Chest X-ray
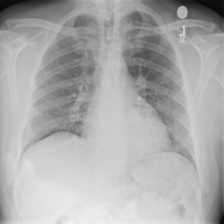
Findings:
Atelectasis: negative
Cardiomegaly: negative
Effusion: negative
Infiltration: negative
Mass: negative
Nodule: negative
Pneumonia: negative
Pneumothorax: negative
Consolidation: negative
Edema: negative
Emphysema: negative
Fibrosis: negative
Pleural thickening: negative
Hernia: negative